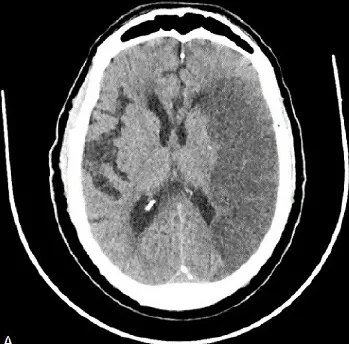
Non-contrast CT Head demonstrates left middle cerebral artery territory infarct with pressure effect effacing cortical sulci, and ,ipsilateral lateral ventricle anterior horn.
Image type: radiology (ct)